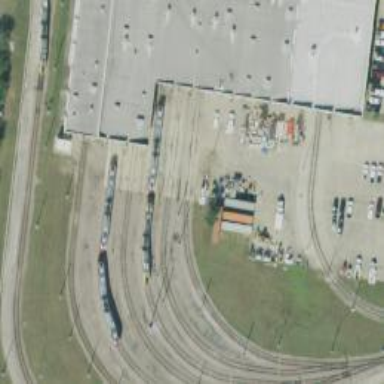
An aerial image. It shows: Light rail yard with electrified contact lines.